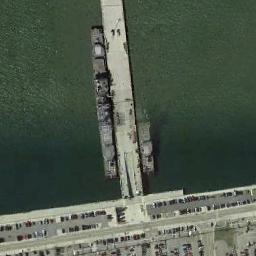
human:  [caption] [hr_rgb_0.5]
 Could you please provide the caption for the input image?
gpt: There are two different ships at sea .

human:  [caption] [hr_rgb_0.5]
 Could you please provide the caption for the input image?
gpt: The cargo ship and a boat are docked at the truck terminal and the water is dark green .

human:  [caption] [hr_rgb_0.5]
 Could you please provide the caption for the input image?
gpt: There are two ships in the green water on the shore .

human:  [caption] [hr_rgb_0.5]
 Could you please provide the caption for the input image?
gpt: Two grey ships docked at the dock .

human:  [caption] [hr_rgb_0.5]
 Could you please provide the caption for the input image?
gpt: The ship is at the harbor with many cars .